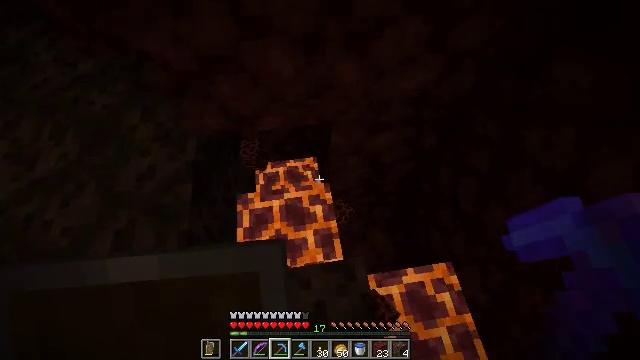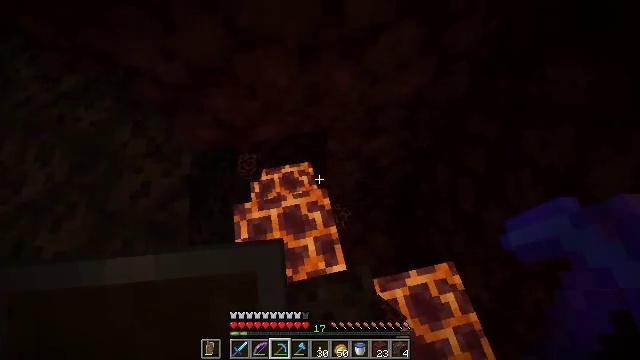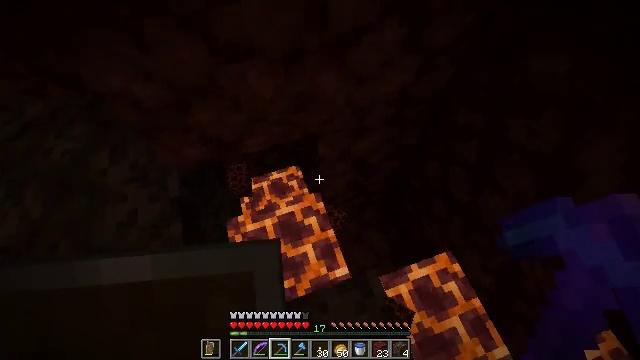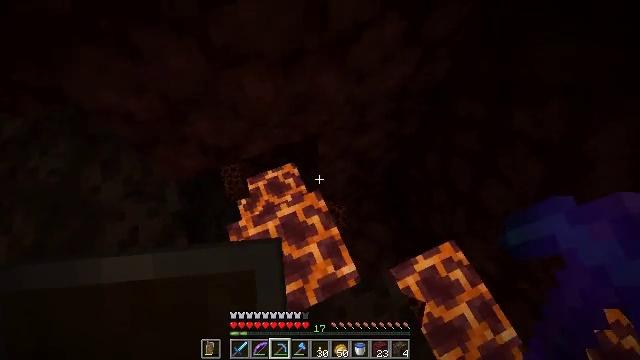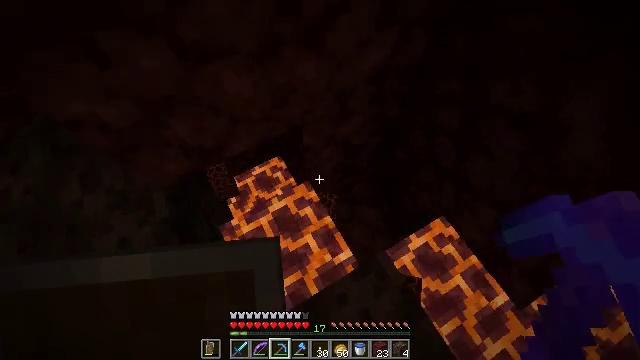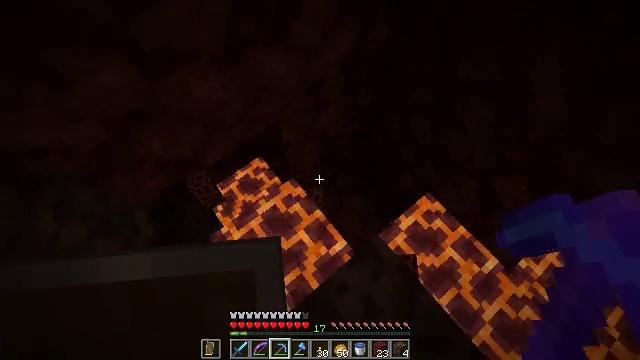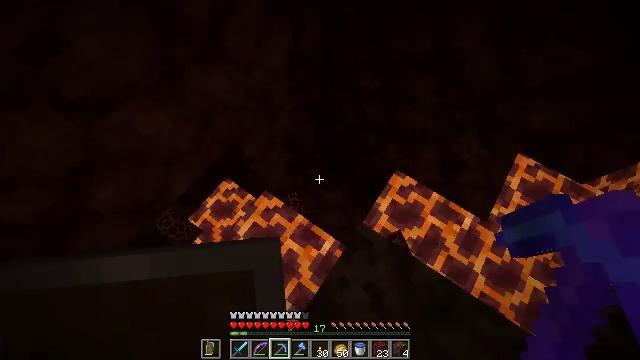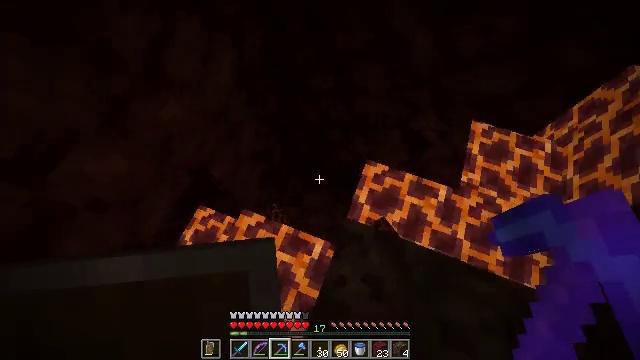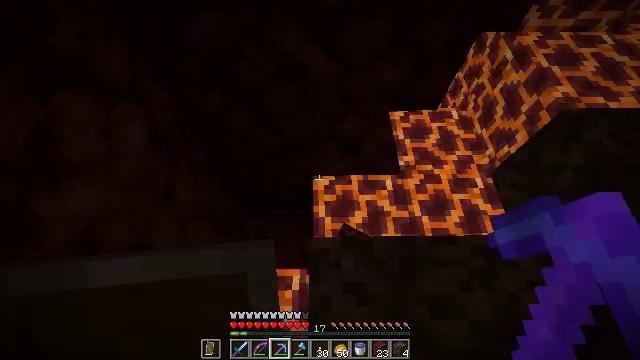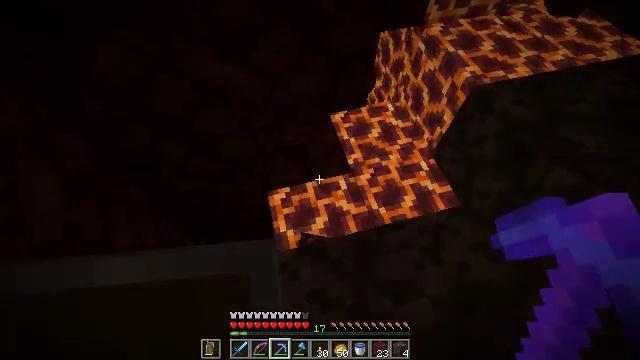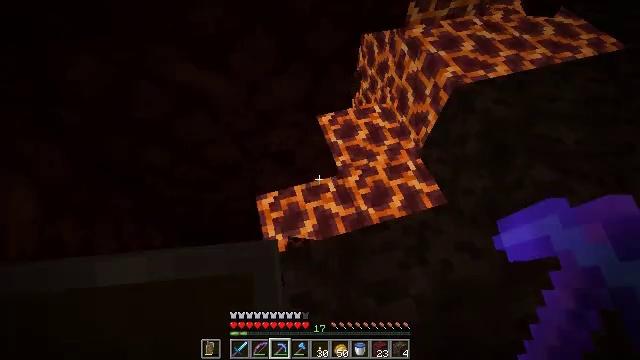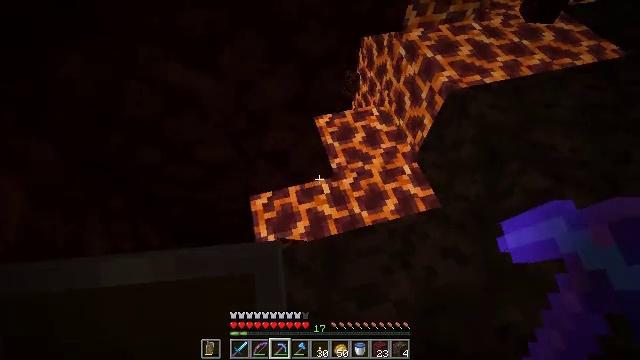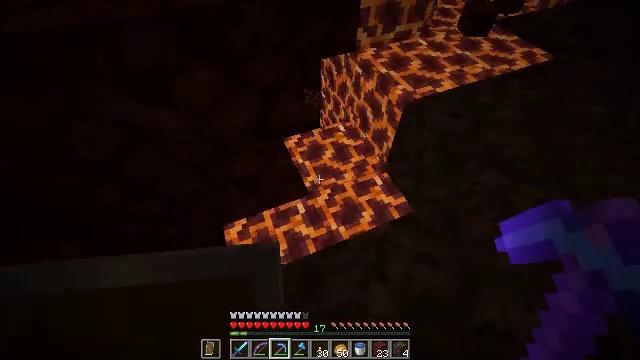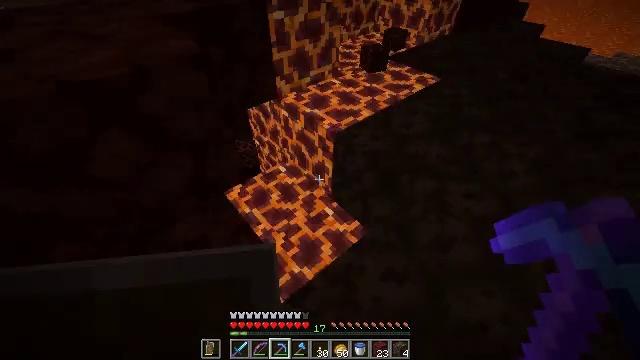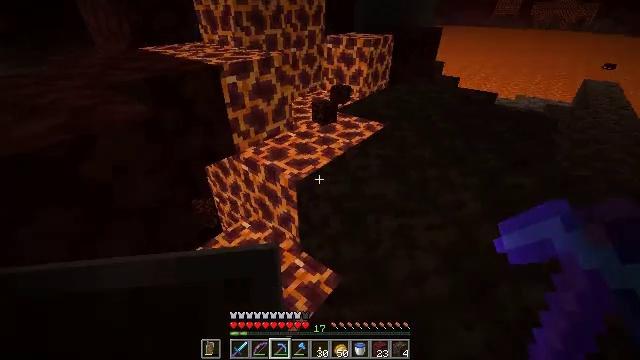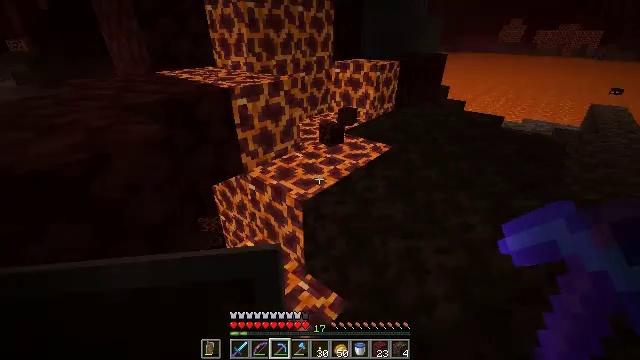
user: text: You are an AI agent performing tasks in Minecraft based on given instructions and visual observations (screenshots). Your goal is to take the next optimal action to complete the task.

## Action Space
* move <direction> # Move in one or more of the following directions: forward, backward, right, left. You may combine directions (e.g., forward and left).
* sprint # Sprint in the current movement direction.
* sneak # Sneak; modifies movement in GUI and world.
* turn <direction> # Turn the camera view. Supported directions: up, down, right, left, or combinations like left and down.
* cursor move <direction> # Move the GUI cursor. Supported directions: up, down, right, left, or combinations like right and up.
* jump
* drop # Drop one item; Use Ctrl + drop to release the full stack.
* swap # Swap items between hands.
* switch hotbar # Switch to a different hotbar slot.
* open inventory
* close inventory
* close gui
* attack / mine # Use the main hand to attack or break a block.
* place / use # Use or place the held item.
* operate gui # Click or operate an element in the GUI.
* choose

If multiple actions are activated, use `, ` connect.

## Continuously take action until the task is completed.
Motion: motion action
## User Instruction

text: Gather the magma block using a pickaxe.
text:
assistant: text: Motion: move forward and move left, turn right
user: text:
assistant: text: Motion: move forward and move left, turn right
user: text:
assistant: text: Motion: turn right and down
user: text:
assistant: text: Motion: turn right and down
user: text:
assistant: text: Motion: turn right and down
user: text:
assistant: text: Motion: turn right
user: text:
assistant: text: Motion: turn right
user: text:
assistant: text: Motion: move right, turn right and up
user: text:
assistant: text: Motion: move right, turn right and up
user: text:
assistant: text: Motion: move right, turn right
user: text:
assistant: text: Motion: move right, turn left
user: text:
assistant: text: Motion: turn right and up
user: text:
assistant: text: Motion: turn right and up
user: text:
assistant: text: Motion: turn right and up
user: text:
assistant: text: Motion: move forward, turn left and up
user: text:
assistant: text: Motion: move forward and move right, turn up
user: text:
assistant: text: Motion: move forward and move right, turn left and up
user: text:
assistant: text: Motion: move forward and move right, turn left
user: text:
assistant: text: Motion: move forward, turn left
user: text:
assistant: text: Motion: move forward
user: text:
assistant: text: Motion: move forward
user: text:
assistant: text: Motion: move forward and move right
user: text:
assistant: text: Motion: move forward and move right, turn left and up
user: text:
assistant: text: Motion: move forward and move right, turn left and up
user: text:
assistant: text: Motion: move forward and move right, attack / mine
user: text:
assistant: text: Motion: move right, attack / mine
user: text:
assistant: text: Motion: move right, turn up
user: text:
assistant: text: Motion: move forward and move right, turn up
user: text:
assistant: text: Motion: move forward and move right, turn left and up
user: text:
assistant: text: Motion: move forward and move right